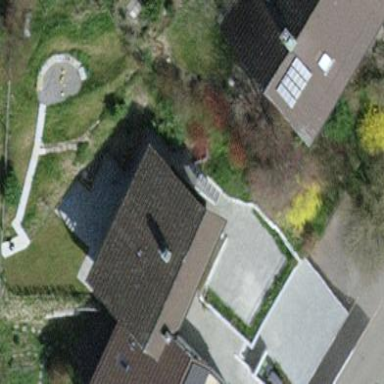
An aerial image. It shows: Terrace building.